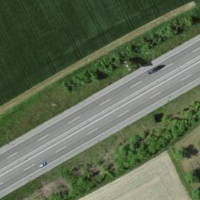
EUNIS habitat code: 57
Species observed at this site:
Milvus milvus